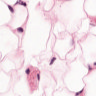
Metastatic tissue present: no